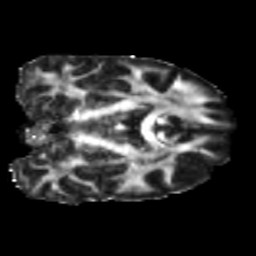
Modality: FA
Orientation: coronal
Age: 46
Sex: male
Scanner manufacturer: siemens
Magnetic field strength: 3 T
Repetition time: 5 s
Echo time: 0.092 s